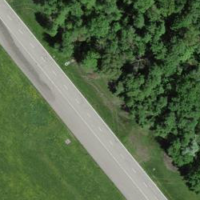
EUNIS habitat code: 57
Species observed at this site:
Cuculus canorus